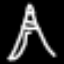
Label: The Eiffel Tower